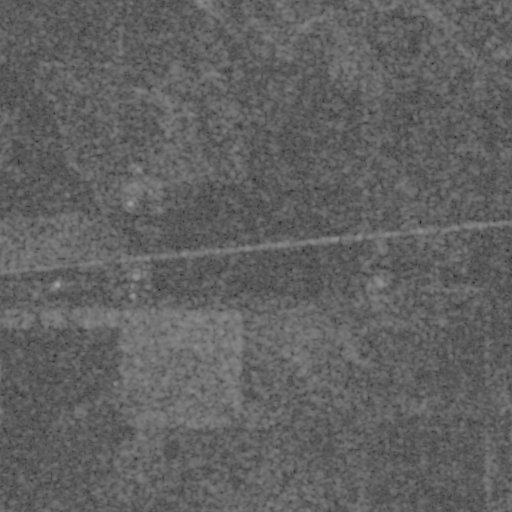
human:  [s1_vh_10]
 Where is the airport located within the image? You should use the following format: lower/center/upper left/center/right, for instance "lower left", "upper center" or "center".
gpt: The airport is located in the lower right of the image.
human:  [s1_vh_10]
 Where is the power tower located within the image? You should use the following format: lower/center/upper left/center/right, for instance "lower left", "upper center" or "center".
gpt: There is no power tower in the image.

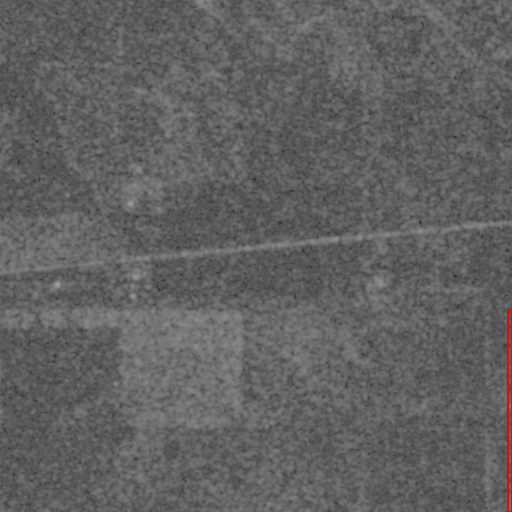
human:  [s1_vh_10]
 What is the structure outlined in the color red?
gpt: The structure outlined in red is an airport.
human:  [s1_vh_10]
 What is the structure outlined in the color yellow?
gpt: There is no yellow outline.